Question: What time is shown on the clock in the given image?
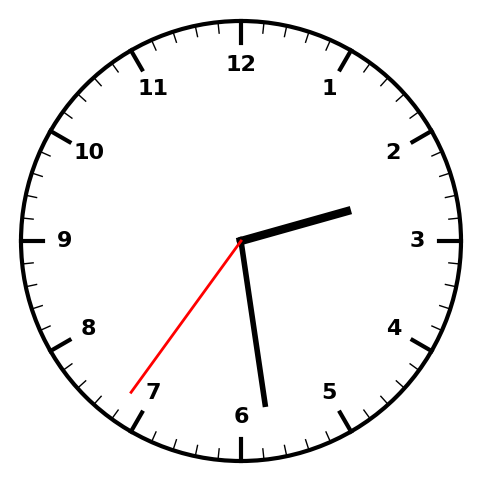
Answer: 02:28:36